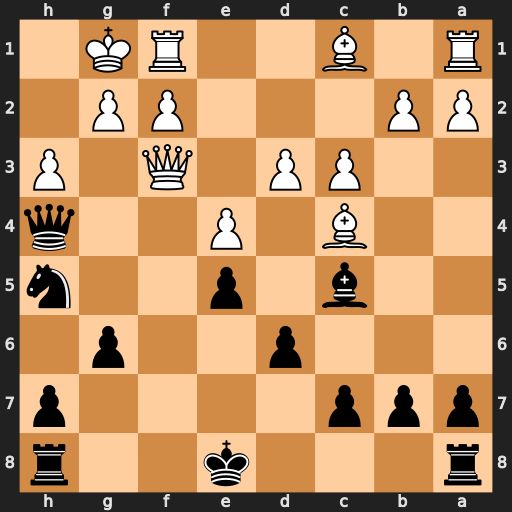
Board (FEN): r3k2r/ppp4p/3p2p1/2b1p2n/2B1P2q/2PP1Q1P/PP3PP1/R1B2RK1
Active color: b
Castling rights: kq
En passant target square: -
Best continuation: Rf8 Qg4 Bxf2+ Rxf2 Qxf2+ Kh2 Nf4